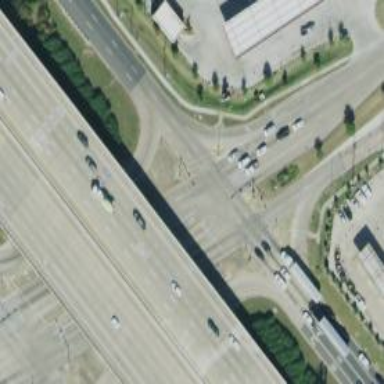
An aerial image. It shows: Frontage road connected to secondary link.